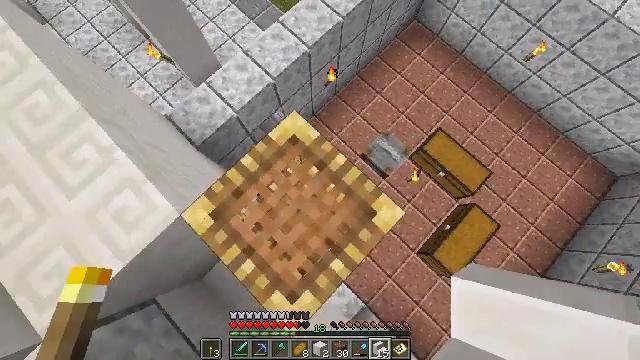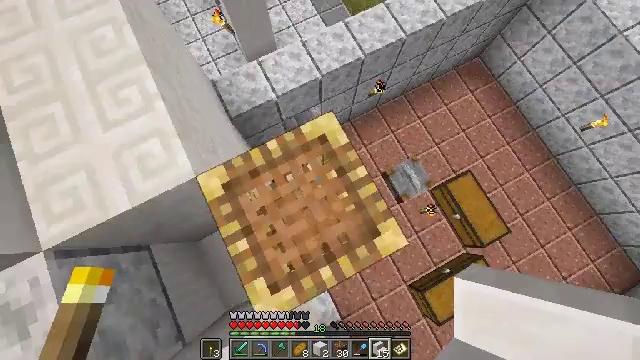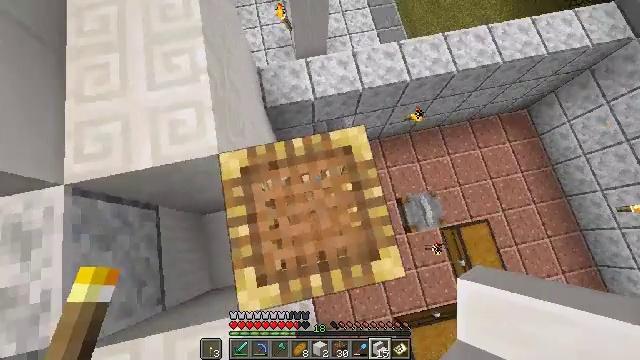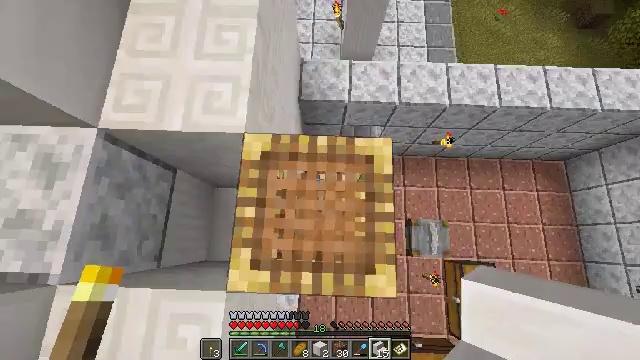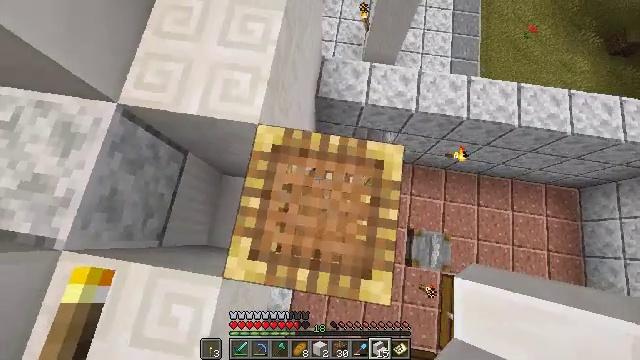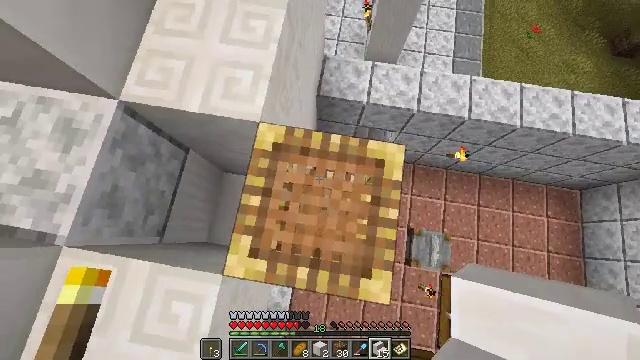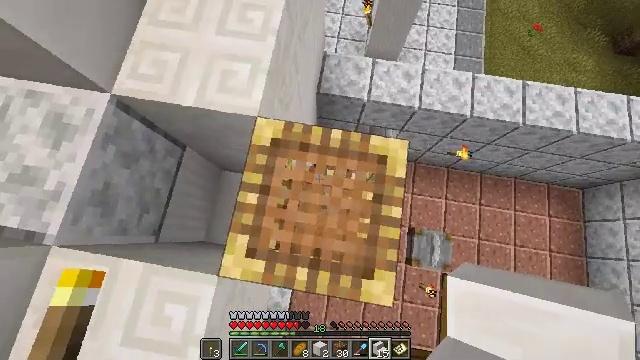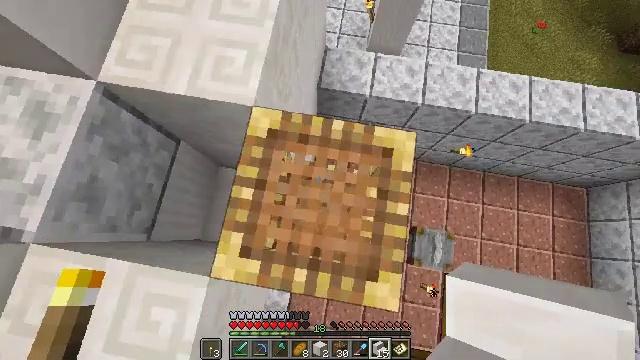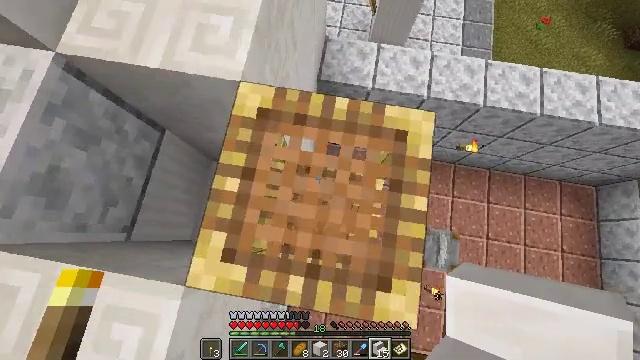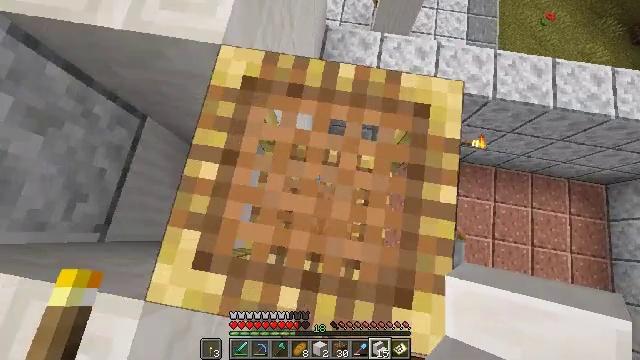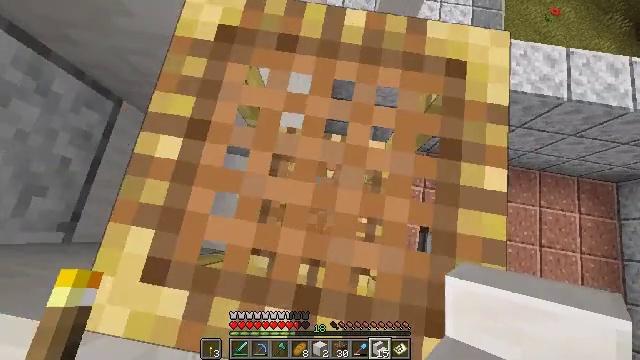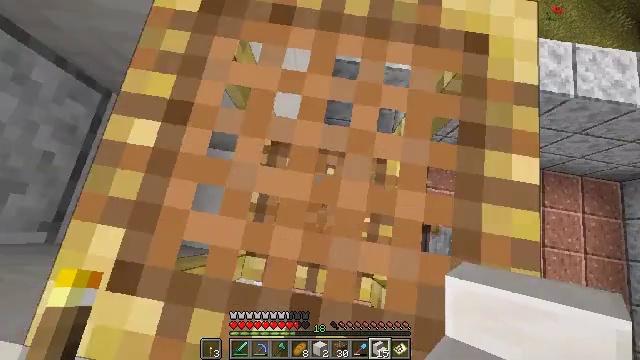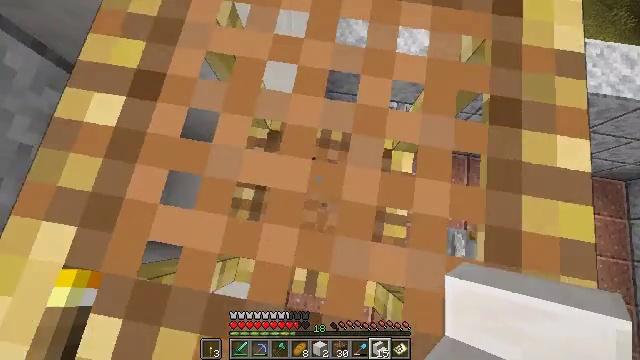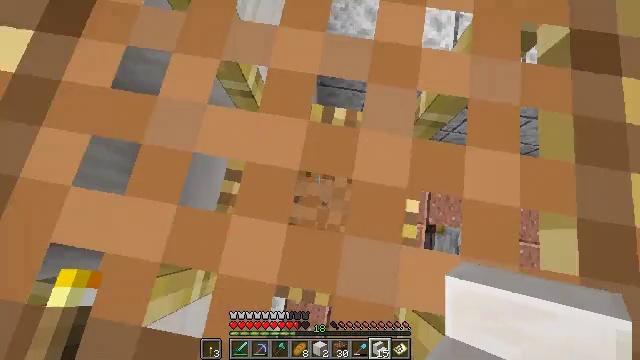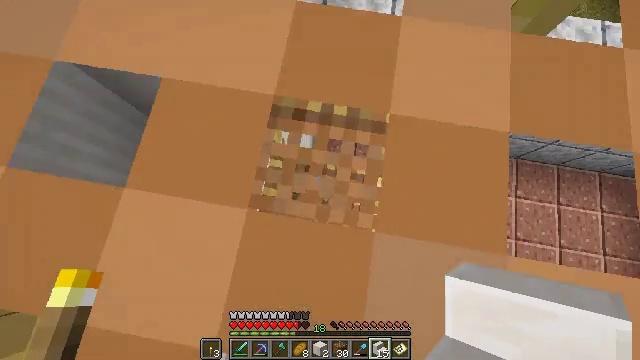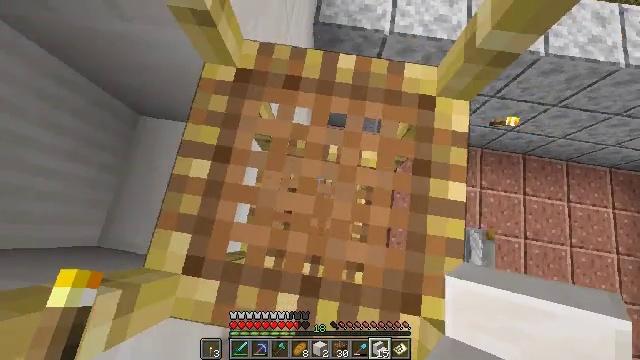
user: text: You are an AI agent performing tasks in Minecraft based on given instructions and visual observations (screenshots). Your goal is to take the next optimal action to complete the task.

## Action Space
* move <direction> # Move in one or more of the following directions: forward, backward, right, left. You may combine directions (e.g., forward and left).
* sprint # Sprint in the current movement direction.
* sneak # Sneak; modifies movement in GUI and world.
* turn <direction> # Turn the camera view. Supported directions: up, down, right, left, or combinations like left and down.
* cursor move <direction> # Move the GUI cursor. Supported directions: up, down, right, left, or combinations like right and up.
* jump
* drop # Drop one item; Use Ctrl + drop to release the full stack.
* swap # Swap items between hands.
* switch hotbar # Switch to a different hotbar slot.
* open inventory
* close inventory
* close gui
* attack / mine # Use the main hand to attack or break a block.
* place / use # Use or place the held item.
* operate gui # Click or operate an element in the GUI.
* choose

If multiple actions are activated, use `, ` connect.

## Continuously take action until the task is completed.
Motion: motion action
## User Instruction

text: Gather quartz stairs from a build.
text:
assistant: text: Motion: turn left
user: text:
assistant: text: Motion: turn left and up
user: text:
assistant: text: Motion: turn left
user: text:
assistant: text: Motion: turn left
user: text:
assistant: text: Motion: no_op
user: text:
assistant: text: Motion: sneak
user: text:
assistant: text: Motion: sneak
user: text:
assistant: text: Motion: sneak
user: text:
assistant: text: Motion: sneak
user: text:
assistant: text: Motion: sneak
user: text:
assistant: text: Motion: sneak
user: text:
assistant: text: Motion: sneak
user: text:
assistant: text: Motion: sneak
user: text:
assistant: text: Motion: sneak
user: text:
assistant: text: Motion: sneak
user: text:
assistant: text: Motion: sneak, turn right
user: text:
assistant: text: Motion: sneak
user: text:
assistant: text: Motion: sneak, turn down
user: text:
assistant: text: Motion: sneak, turn down
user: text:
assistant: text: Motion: sneak, turn left and up
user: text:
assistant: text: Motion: sneak
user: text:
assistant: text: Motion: sneak
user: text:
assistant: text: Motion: sneak
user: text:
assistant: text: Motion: sneak
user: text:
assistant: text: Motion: sneak
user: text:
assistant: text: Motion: sneak
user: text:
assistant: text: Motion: sneak
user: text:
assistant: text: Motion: sneak
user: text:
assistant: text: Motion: sneak, turn left and up
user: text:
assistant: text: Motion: sneak, turn left and up